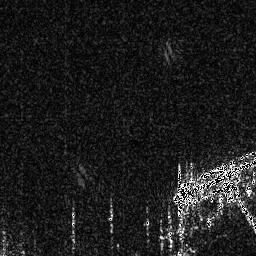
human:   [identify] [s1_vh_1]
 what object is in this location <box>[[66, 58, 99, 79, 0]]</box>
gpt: <ref>1 large ship at the right</ref>